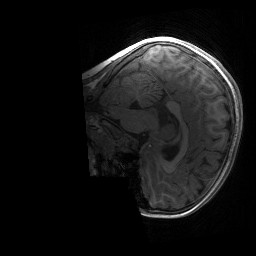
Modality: T1w
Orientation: sagittal
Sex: female
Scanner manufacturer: siemens
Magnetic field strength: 3 T
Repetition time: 1.9 s
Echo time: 0.00243 s